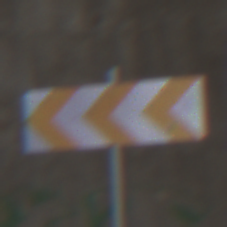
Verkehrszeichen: RichtungstafelnInKurvenGrossRechts
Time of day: MorningAfternoon
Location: Outdoor (Suburban)
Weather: PartlyCloudy
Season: NotSpecified
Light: Natural